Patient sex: M
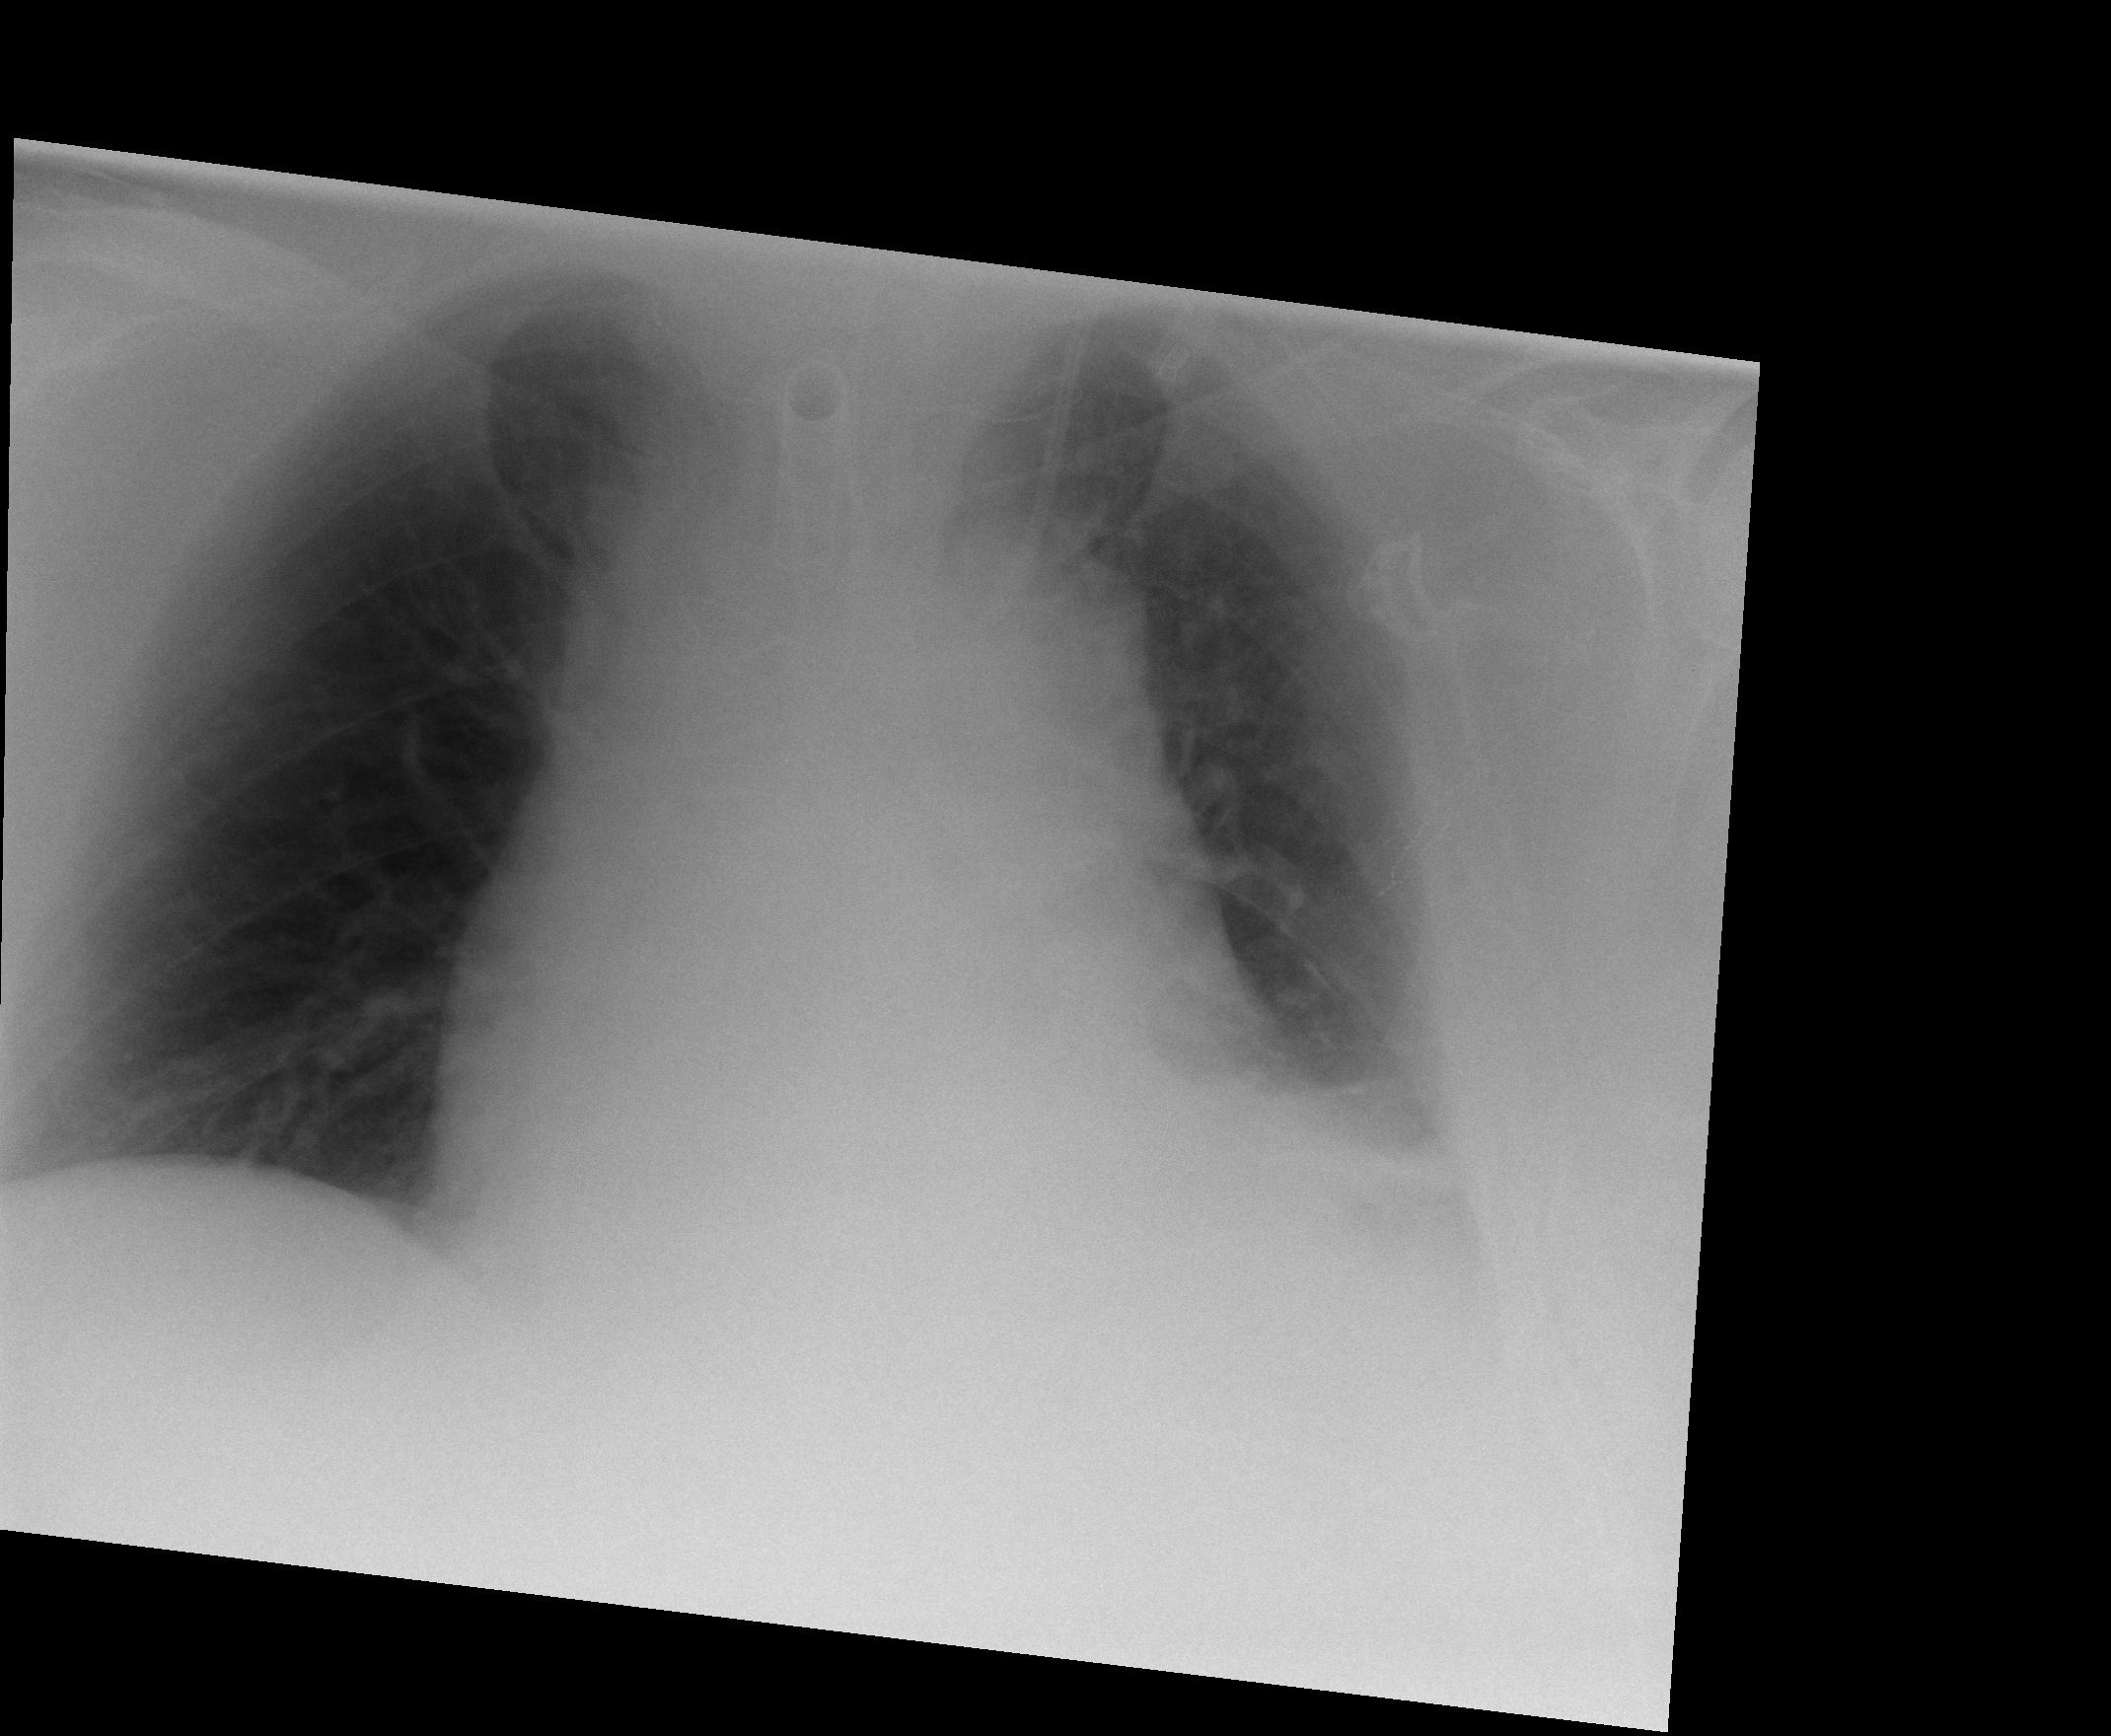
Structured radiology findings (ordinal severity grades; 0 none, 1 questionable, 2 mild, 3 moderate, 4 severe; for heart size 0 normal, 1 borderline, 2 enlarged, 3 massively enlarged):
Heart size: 2
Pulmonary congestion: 2
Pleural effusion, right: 2
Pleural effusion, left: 3
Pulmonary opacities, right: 0
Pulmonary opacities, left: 0
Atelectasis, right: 0
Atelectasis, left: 2